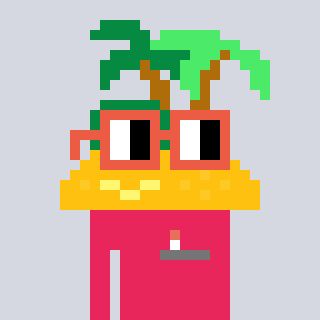
a pixel art character with square orange glasses, a island-shaped head and a redpinkish-colored body on a cool background